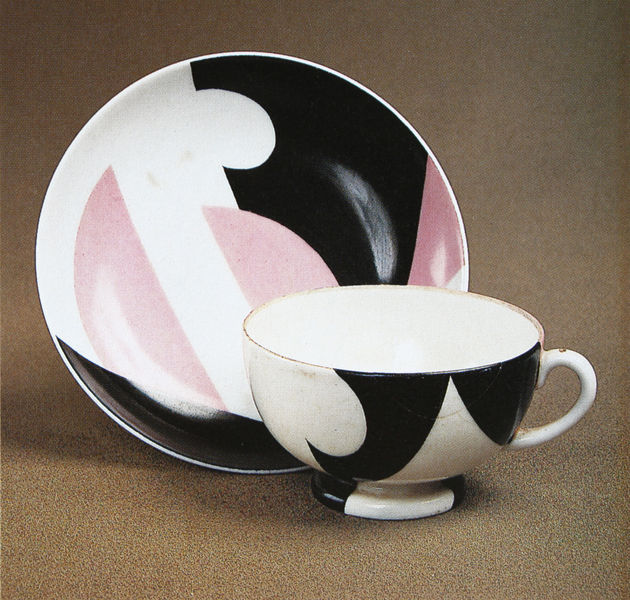
Titel: Tasse und Untertasse
Künstler: Nikolai Lapschin
Standort: Moskau
Institution: Sammlung Walerij Dudakow und M. K. Kaschuro
Schlagwörter: fuß, schatten, weiß, dreieck, hintergrund, licht, schwarz, muster, schale, sockel, stehen, teller, rosa, henkel, keramik, abstrakt, flächen, violett, rand, tasse, foto, fotografie, photographie, kante, porzellan, geschirr, service, untertasse, schwarzweiß, photo, gedeck, farbfoto, design, glasur, vertiefung, körnung